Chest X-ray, AP view. Patient: 81 years old, sex F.
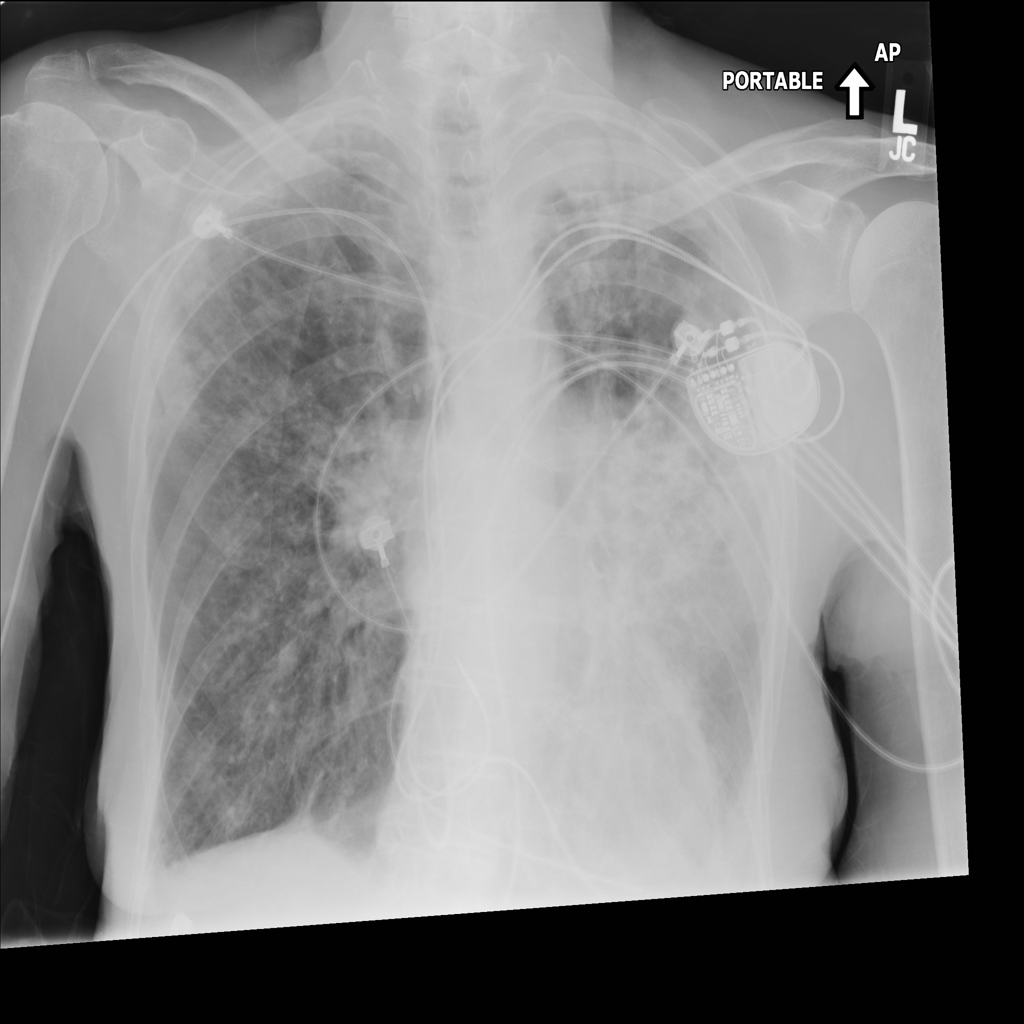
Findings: No Finding